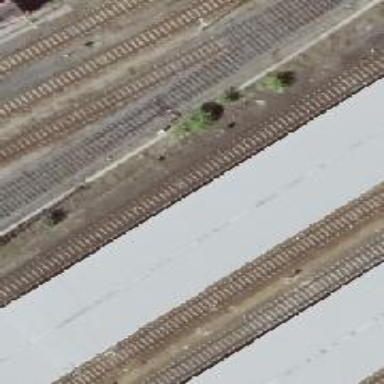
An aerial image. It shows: Railway signal.